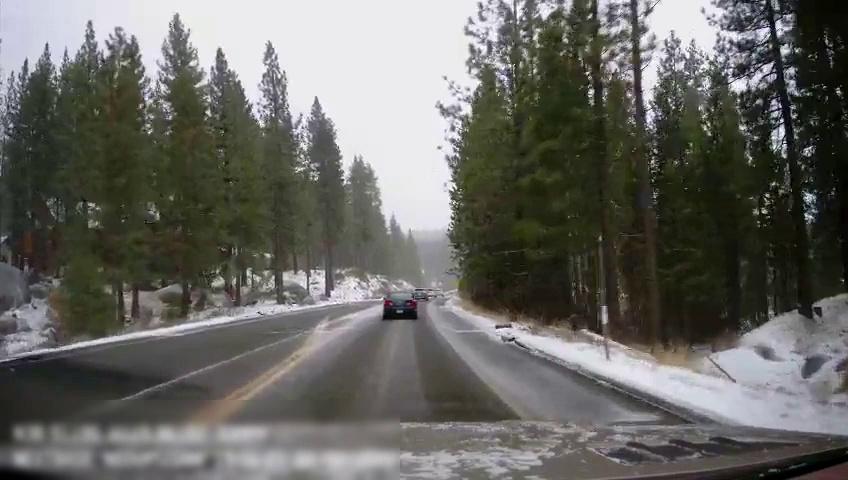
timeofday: Day
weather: Snowy
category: Drivable Space
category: Vehicles | Car
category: Vehicles | Car
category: Lanes | Opposite Lane
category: Lanes | Opposite Lane
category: Lanes | Current Lane
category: Lanes | Opposite Lane
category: Lanes | Current Lane